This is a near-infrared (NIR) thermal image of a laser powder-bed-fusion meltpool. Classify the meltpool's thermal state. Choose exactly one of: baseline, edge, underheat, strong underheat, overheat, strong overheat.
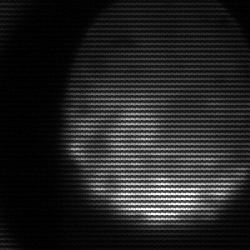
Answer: edge